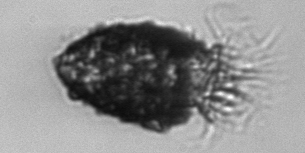
Label: Stenosemella_pacifica